Current action and preconditions to check: trajectory_clear

Your task: For each precondition in the list above, predict whether it will hold at this action.

Consider the current scene as observed from the mobile robot's camera, and analyze the predicted future states of all dynamic agents (e.g., people, animals, vehicles, or any moving entities) within the NEXT SECOND.

IMPORTANT: Only answer "very likely" if you are absolutely certain—based on strong, clear evidence—that a dynamic agent will violate the precondition in the predicted future state. Do NOT answer "very likely" for unlikely, ambiguous, or low-probability risks.

Ask yourself for each precondition: Is there a high probability, with clear and convincing evidence, that the predicted future states of any dynamic agent will interfere with the predicted future state of the currently executing action within the NEXT SECOND, causing that precondition to fail?

Assess the risk level based on these predictions. Use "likely" or "very likely" if motions create a clear risk of interference.

Use "neutral" or "improbable" if agents are nearby but their predicted paths are clearly diverging or non-conflicting.

Failure Risk Categories: "very improbable", "improbable", "neutral", "likely", "very likely"

Answer Format: Output ONLY the probability_of_failure value from these categories: "very improbable", "improbable", "neutral", "likely", "very likely"

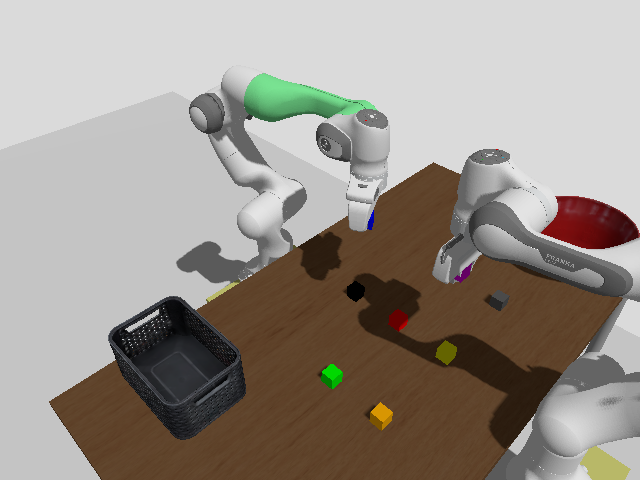

Answer: improbable